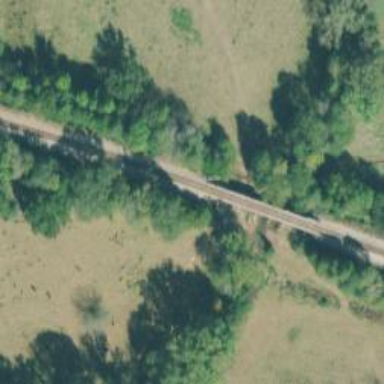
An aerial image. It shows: Bridge over railway line.